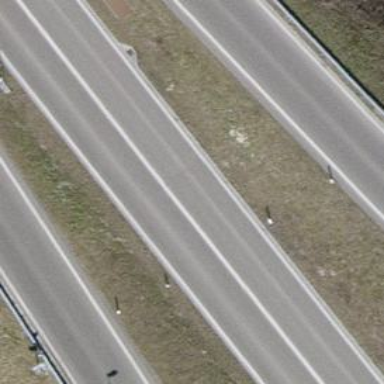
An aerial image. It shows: Asphalt trunk highway designated as motorroad.